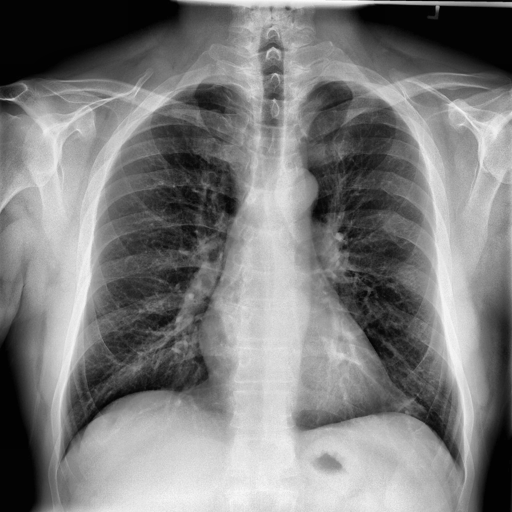
Finding: NORMAL